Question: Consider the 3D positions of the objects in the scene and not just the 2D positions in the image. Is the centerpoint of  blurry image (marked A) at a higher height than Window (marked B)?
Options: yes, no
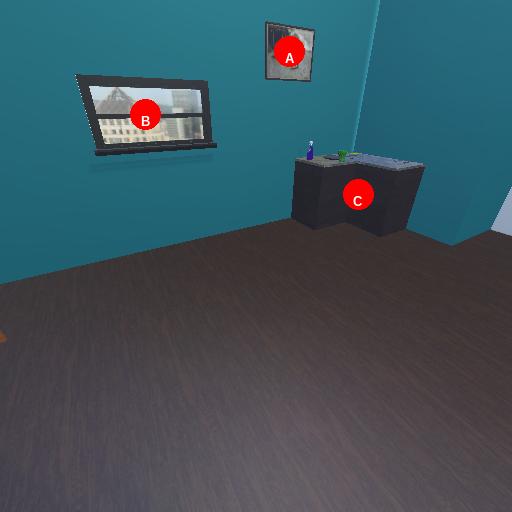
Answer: yes